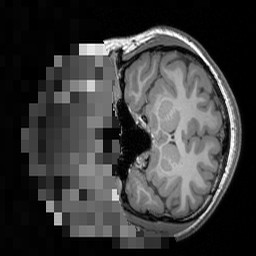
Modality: T1w
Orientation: coronal
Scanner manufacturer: siemens
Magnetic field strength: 3 T
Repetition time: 1.5 s
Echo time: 0.00291 s